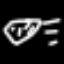
Label: diamond